Field crop: maize
Growth stage: 2
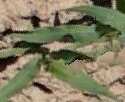
Species: maize